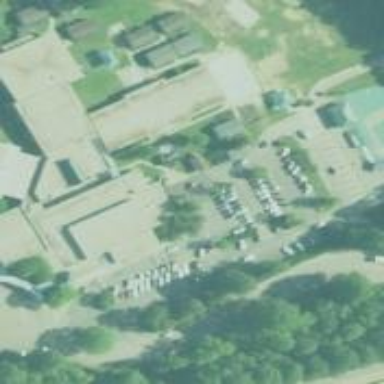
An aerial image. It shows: School.